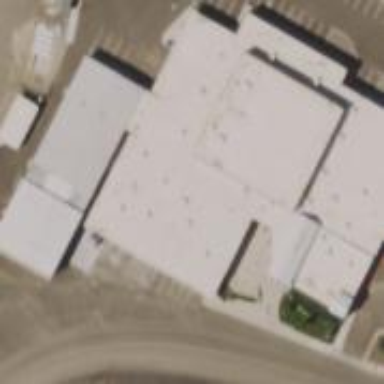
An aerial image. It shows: School building.